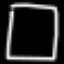
Label: square